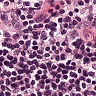
Metastatic tissue present: no